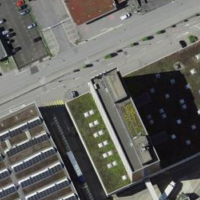
EUNIS habitat code: 54
Species observed at this site:
Sorbus aucuparia